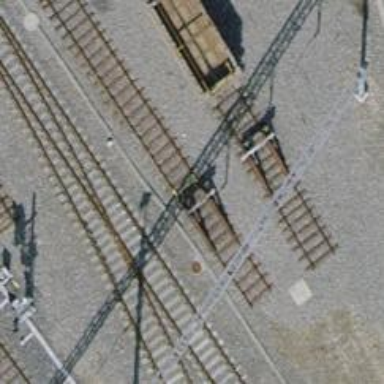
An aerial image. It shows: Railway buffer stop.